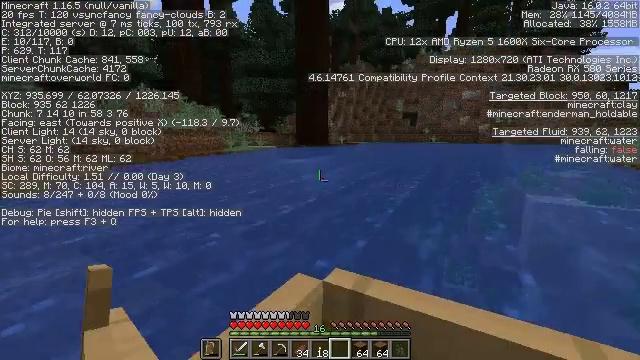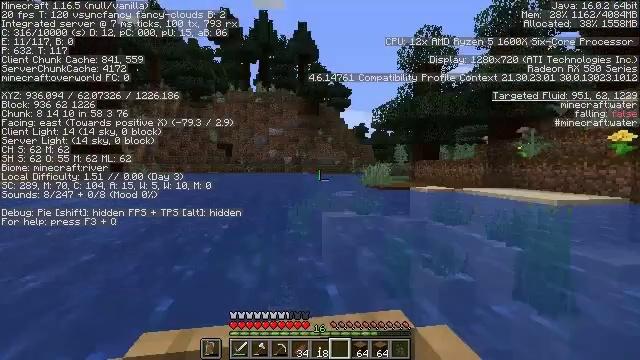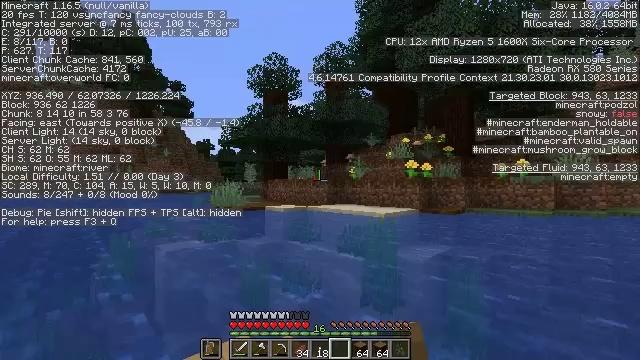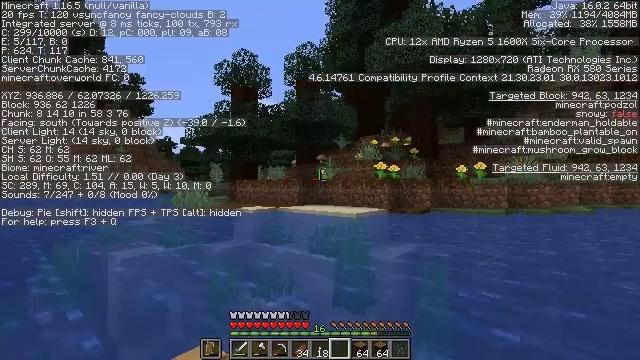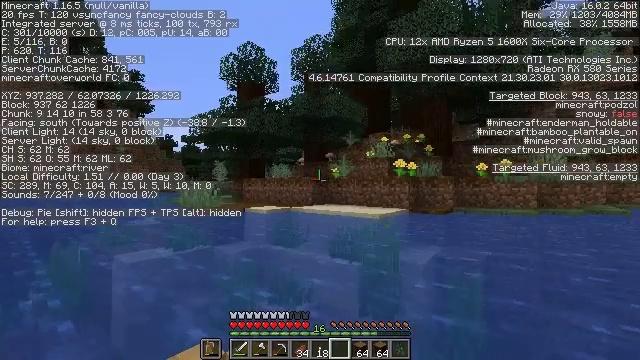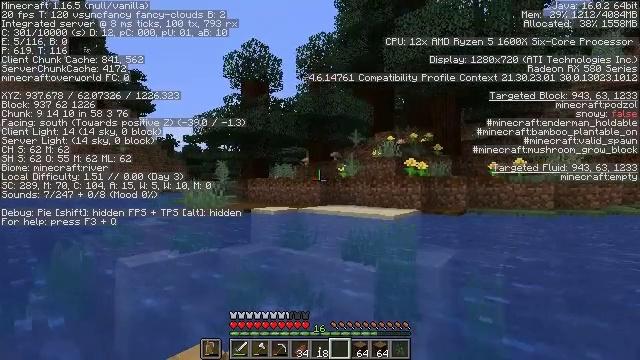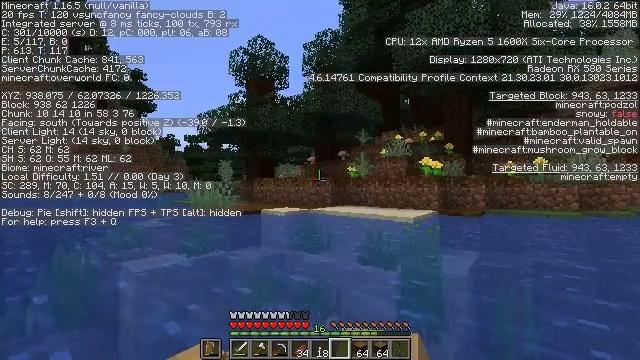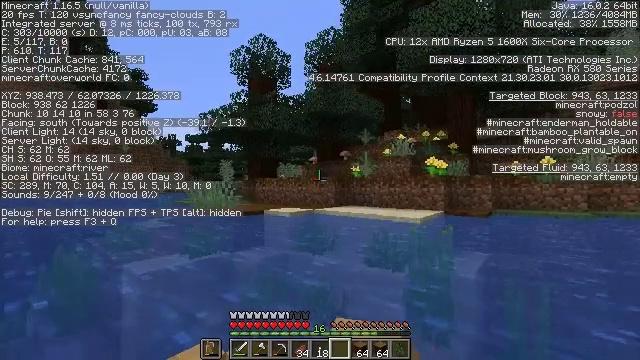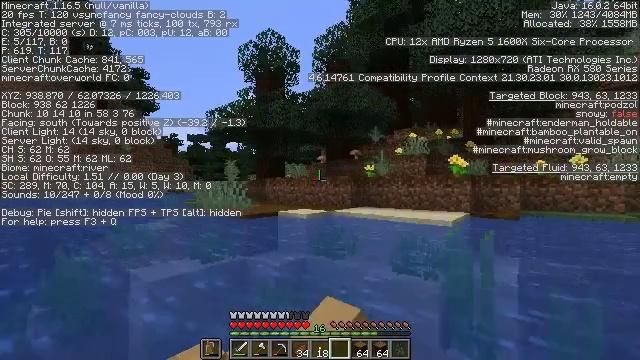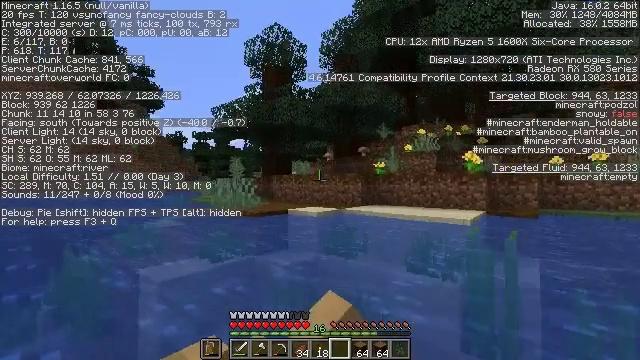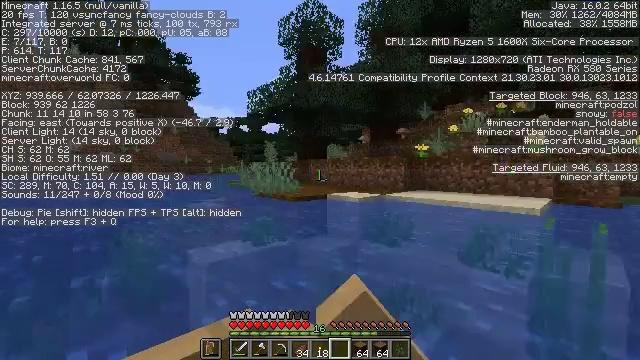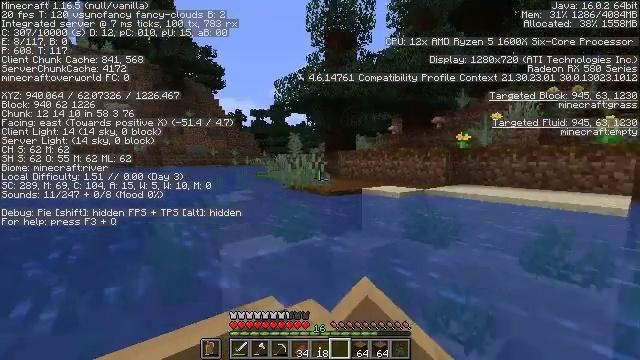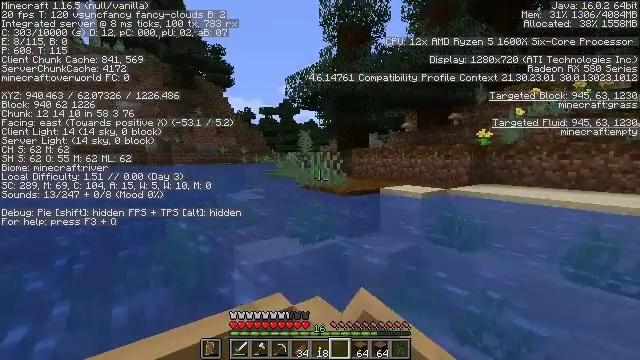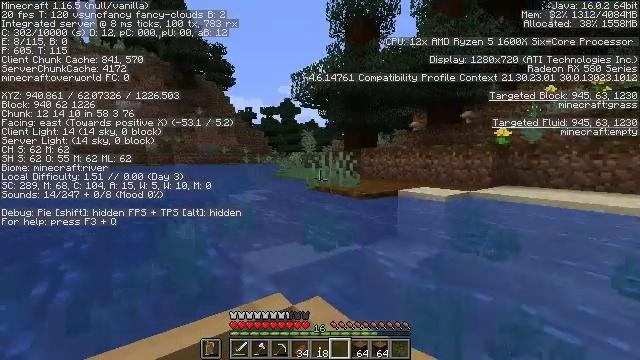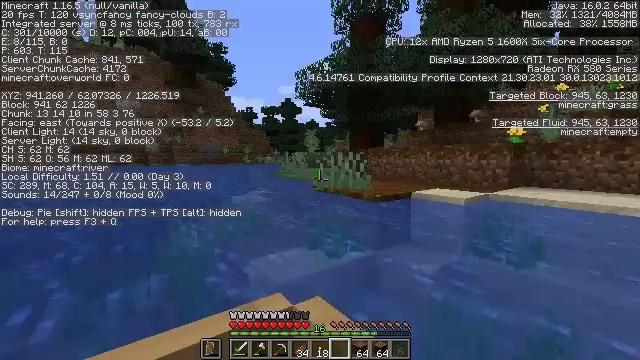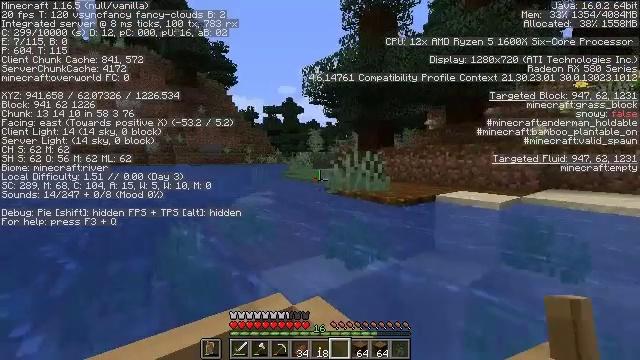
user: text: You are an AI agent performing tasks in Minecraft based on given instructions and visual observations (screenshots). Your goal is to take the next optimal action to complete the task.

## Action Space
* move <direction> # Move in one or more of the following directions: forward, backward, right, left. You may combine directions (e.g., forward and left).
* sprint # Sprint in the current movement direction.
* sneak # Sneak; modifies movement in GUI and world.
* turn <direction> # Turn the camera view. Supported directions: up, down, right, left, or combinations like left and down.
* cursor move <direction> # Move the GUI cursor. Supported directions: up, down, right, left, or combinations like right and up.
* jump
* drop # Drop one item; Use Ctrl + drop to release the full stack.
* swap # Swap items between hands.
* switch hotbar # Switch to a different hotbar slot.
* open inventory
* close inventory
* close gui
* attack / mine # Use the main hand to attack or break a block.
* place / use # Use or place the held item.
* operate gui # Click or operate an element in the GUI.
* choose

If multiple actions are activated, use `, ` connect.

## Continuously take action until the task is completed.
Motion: motion action
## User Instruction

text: Harvest some fern.
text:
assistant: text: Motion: move forward, turn right and up
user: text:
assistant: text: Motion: move forward, turn right and up
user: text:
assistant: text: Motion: move forward, turn right
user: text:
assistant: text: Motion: move forward
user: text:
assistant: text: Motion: move forward
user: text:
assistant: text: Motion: move forward
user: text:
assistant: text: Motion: move forward
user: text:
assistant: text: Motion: move forward
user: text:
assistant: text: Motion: move forward
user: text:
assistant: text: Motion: move forward, turn left and down
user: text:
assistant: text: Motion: move forward, turn left and down
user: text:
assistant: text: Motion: move forward, turn left
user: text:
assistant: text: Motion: move forward
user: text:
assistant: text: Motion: move forward
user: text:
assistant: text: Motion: move forward
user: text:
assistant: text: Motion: move forward
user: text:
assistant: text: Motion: move forward
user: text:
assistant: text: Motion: move forward
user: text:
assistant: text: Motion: move forward and move right
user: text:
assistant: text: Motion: move forward and move right
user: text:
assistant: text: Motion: move forward and move right
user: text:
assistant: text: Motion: move forward and move right
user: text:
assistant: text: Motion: move forward and move right
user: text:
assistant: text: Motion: move forward
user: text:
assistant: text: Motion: move forward
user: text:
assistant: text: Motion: move forward
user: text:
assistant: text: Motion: move forward
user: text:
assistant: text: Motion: move forward, turn left
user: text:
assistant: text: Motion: move forward, turn left
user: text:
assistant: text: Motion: move forward, turn left